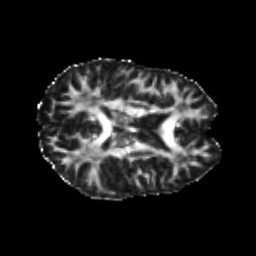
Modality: FA
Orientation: axial
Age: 20
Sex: female
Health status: healthy
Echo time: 0.074 s